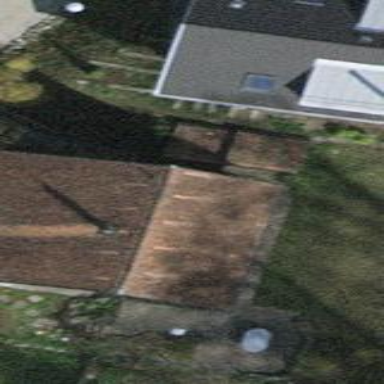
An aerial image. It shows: Detached building.